Aerial crown-view tile of a tropical tree (Barro Colorado Island, Panama), acquired 20240716:
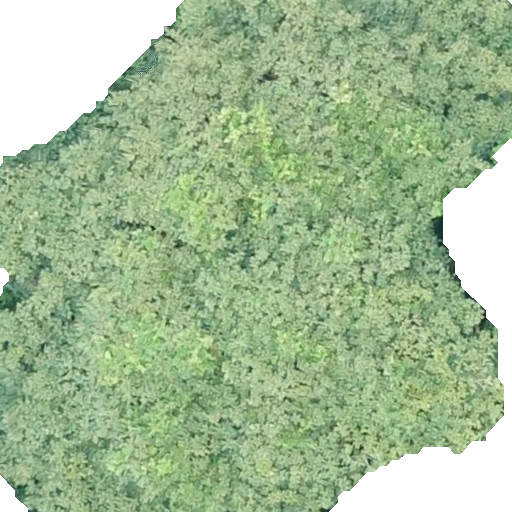
Species: Tachigali panamensis
GBIF accepted scientific name: Tachigali panamensis
Crown area: 398.591 m²